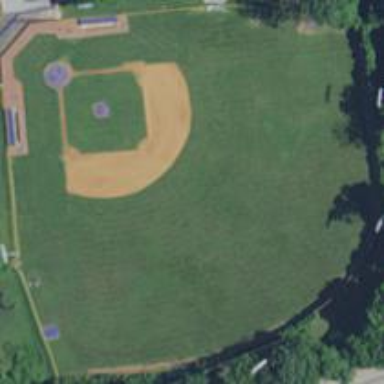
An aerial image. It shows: Baseball pitch for leisure and sports activities.